Question: My code :
'''
decimal fAnzahlAktuell = 12;
decimal fMenge = 2;
decimal fAnzahlReserviertPickpos = 0;
decimal a = ((decimal)(fAnzahlAktuell - fAnzahlReserviertPickpos)) > fMenge ? fMenge : (decimal)(fAnzahlAktuell - fAnzahlReserviertPickpos);
decimal b = (decimal)((fAnzahlAktuell - fAnzahlReserviertPickpos) > fMenge ? fMenge : (decimal)(fAnzahlAktuell - fAnzahlReserviertPickpos));
'''
When i compile using x86 -> a and b both = 2
When i compile using anycpu -> a = 2 and b =
Can anybody explain why?!
EDIT : I am using VS2010 , .NET 4.0 on Windows 7 x64

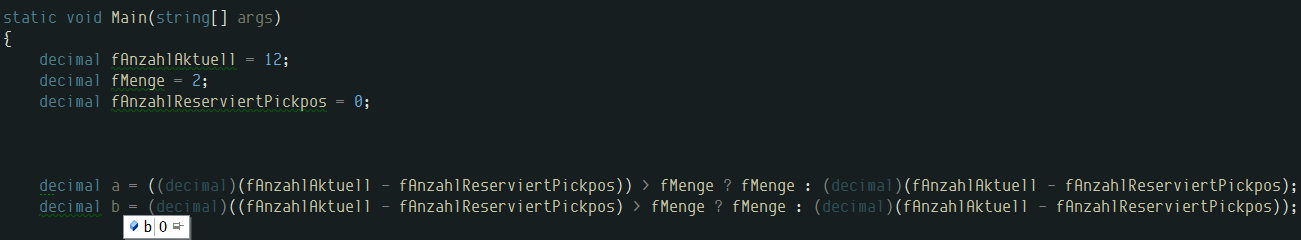
Answer: Resolved it myself. It is a bug in VS2010 with x64 debugger ...
<URL>